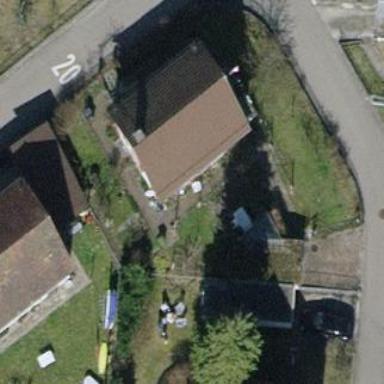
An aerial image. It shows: Detached building with tiled roof.